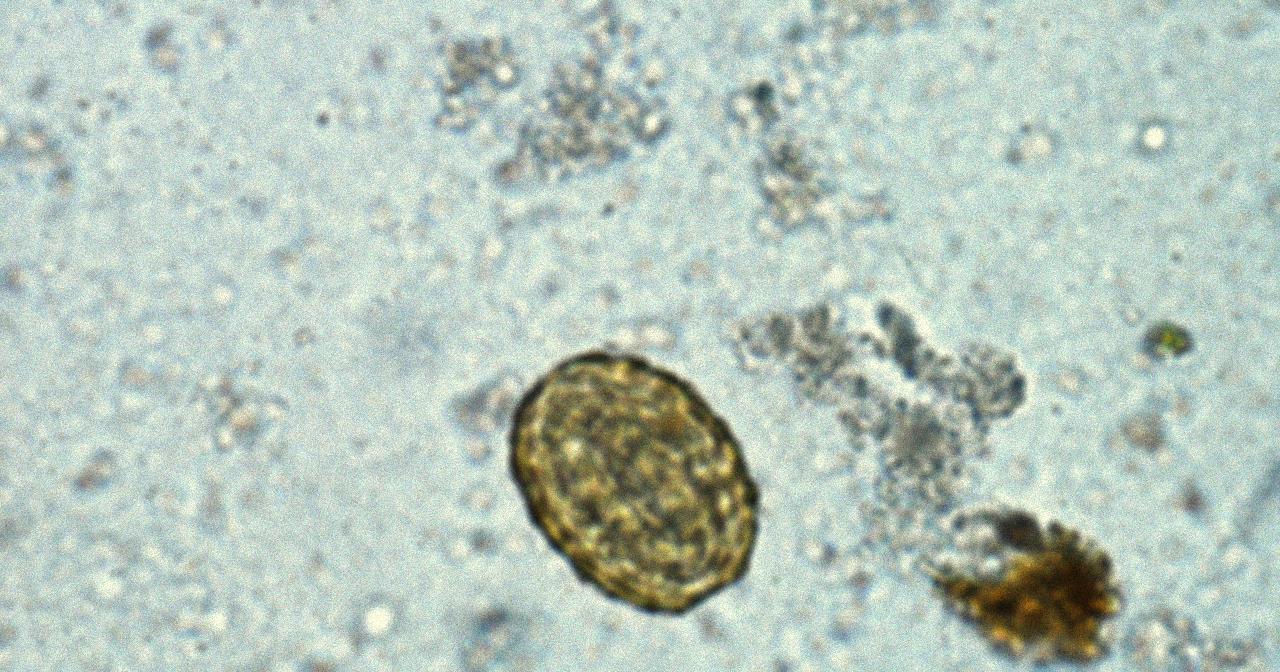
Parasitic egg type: Ascaris lumbricoides